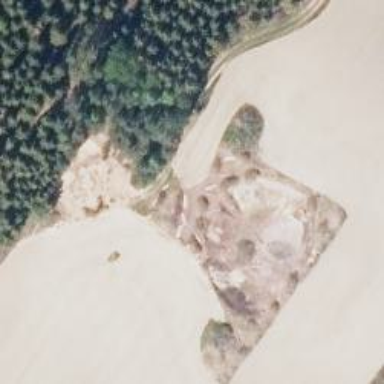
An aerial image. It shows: Quarry area.